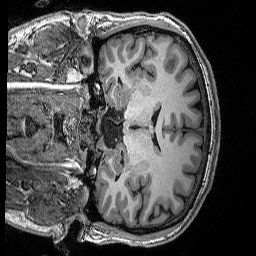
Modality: T1w
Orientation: coronal
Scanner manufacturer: siemens
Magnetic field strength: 3 T
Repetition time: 2.53 s
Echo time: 0.0033 s